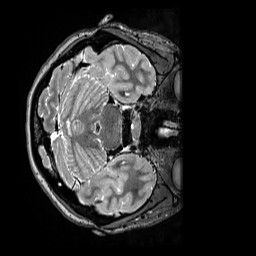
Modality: T2w
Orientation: axial
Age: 31
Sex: female
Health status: ill
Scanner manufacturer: siemens
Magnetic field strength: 3 T
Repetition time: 3.2 s
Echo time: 0.564 s